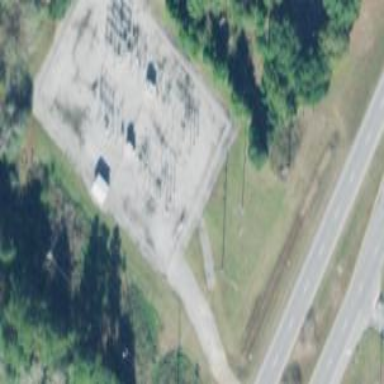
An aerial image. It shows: Distribution level power substation enclosed by fence.